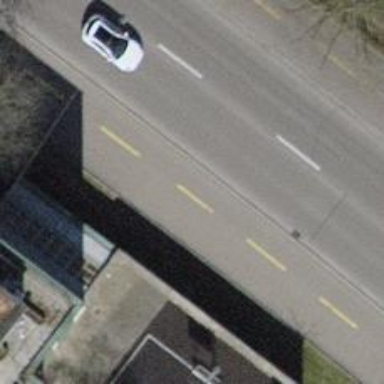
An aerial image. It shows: Asphalt sidewalk with asphalt cycleway.